Platform: macOS
Application: Chrome
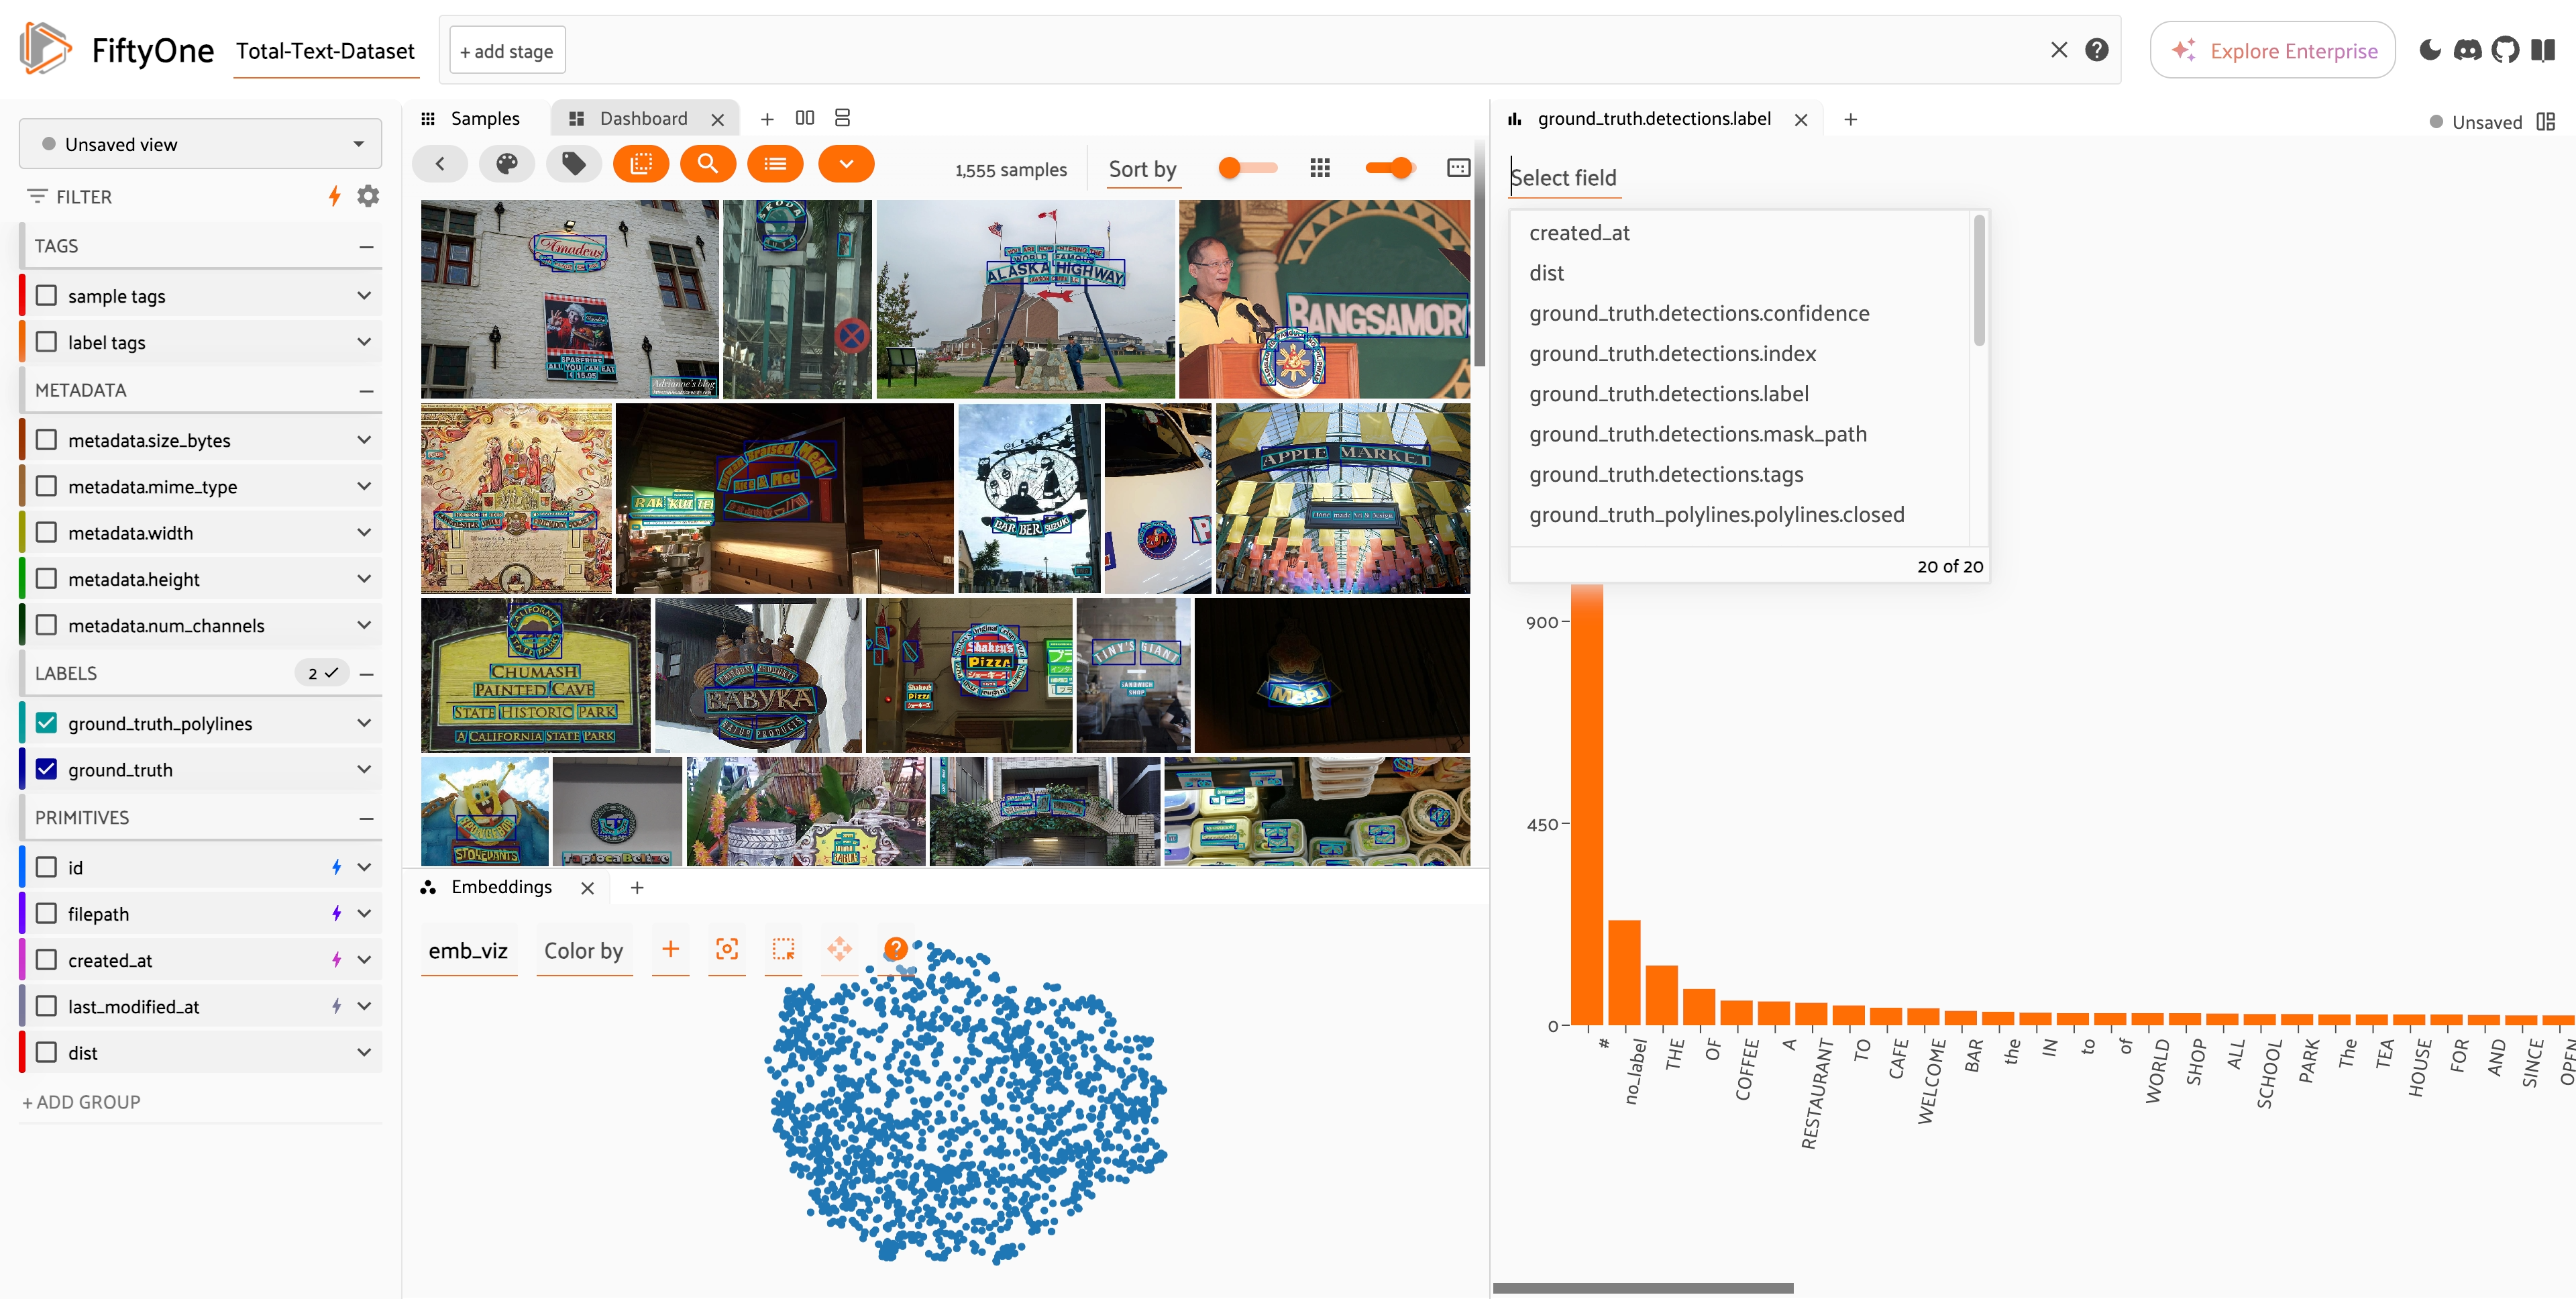
task_description: Switch to the Dashboard panel
action_type: click
element_info: Menu Item

task_description: Switch to the Histogram panel
action_type: click
element_info: Menu Item

task_description: Switch to the embeddings panel
action_type: click
element_info: Icon

task_description: Open the Dashboard panel to the right of the samples panel
action_type: click
element_info: Icon

task_description: Close the Histogram panel
action_type: click
element_info: Icon

task_description: Close the Dashboard panel
action_type: click
element_info: Icon

task_description: Close the Embeddings panel
action_type: click
element_info: Icon

task_description: Change the field used to color the embeddings in the embeddings panel
action_type: select
element_info: Menu Item

action_type: click

task_description: Save the current workspace
action_type: click
element_info: Button

task_description: Use the lasso to select embeddings
action_type: click
element_info: Icon

task_description: Create a histogram for the ground_truth.detections.label field
action_type: select
element_info: Menu Item

task_description: Create a histogram for the ground_truth.detections.confidence field
action_type: select
element_info: Menu Item

task_description: Switch to pan mode in the embeddings panel
action_type: click
element_info: Icon

task_description: Change to dark mode
action_type: click
element_info: Icon

task_description: Press the locate icon to reset the plot’s viewport to a tight crop of the current view’s embeddings
action_type: click
element_info: Icon

task_description: Add a view stage
action_type: select
element_info: Menu Item

task_description: Show the when the samples were last modified in the samples panel
action_type: click
element_info: Checkbox
task_description: Which brain key is currently visualized in the embedding panel?
action_type: hover
element_info: Text